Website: ulta-beauty
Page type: billing-address
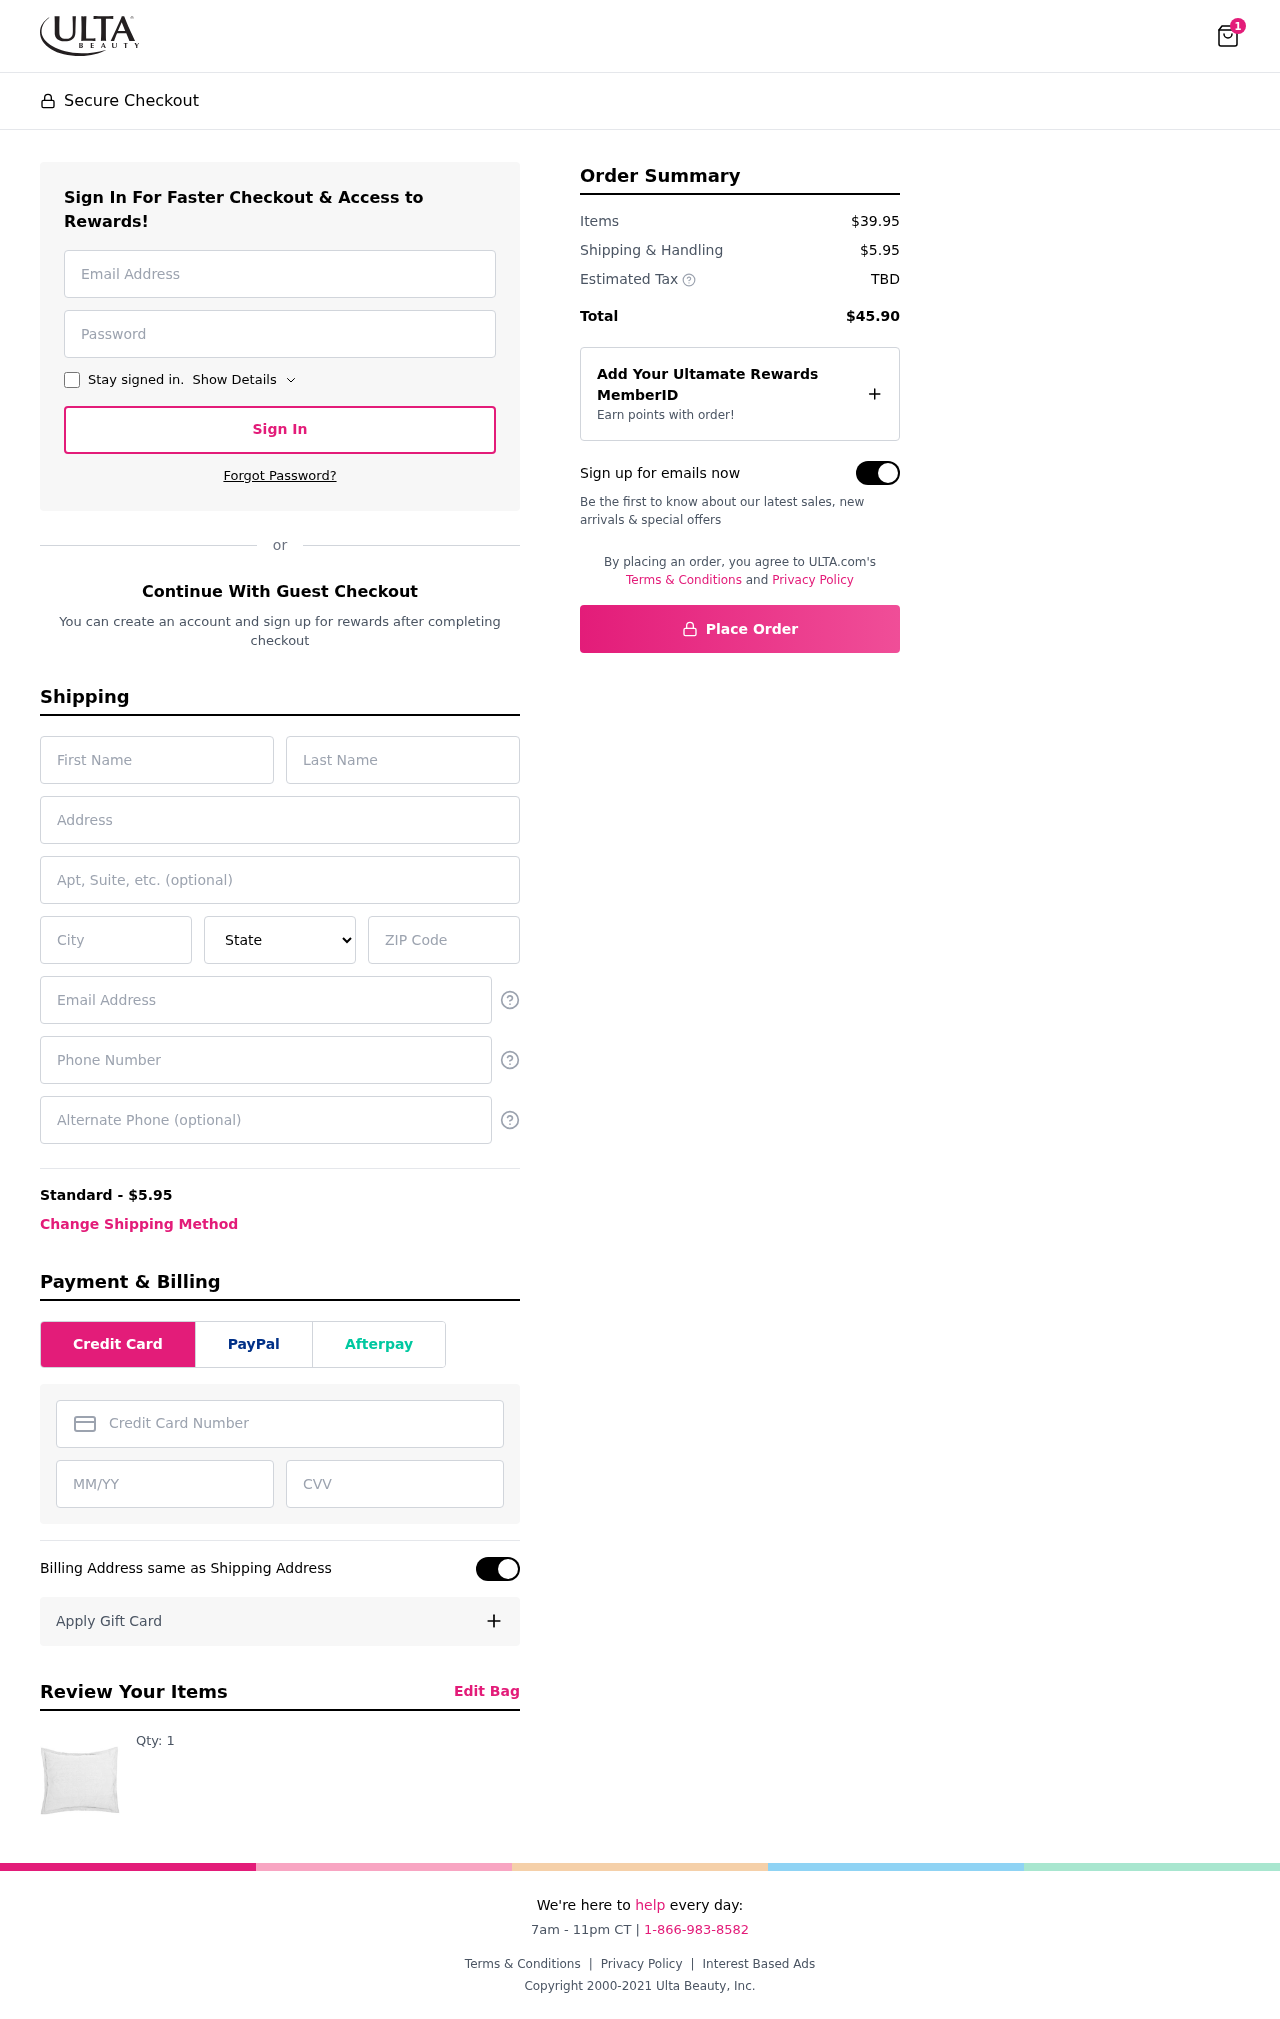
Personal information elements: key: PII_STATE
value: New York
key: PII_EMAIL
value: brandon.roberts@hotmail.com
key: PII_FIRSTNAME
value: Brandon
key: PII_LASTNAME
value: Roberts
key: PII_STREET
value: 9100 Gabriel Branch Suite 194
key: PII_CITY
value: Espinozamouth
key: PII_POSTCODE
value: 52537
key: PII_PHONE
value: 7108667334
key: PII_CARD_NUMBER
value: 6537 8310 4806 6390
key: PII_CARD_EXPIRY
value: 08/28
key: PII_CARD_CVV
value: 119
Product elements: key: PRODUCT1_QUANTITY
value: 1
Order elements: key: ORDER_NUM_ITEMS
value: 1
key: ORDER_SHIPPING_COST
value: $5.95
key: ORDER_SUBTOTAL
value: $39.95
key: ORDER_TOTAL
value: $45.90